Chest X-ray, AP view. Patient: 34 years old, sex M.
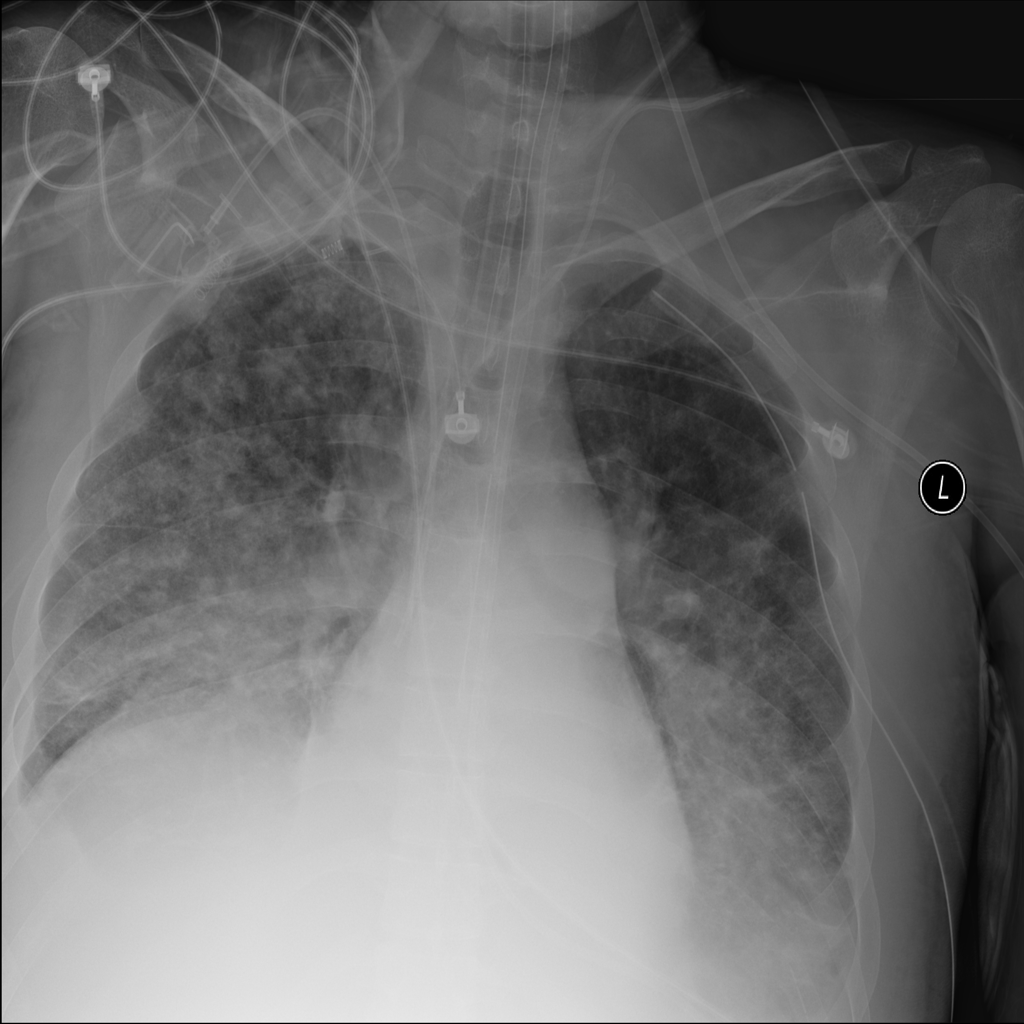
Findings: Effusion